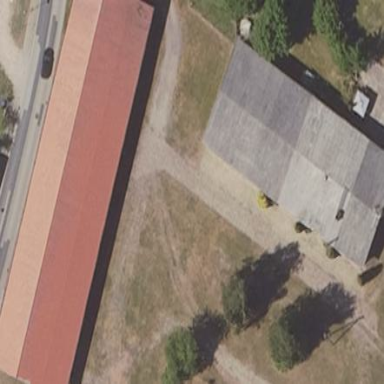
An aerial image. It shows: Farm auxiliary building.